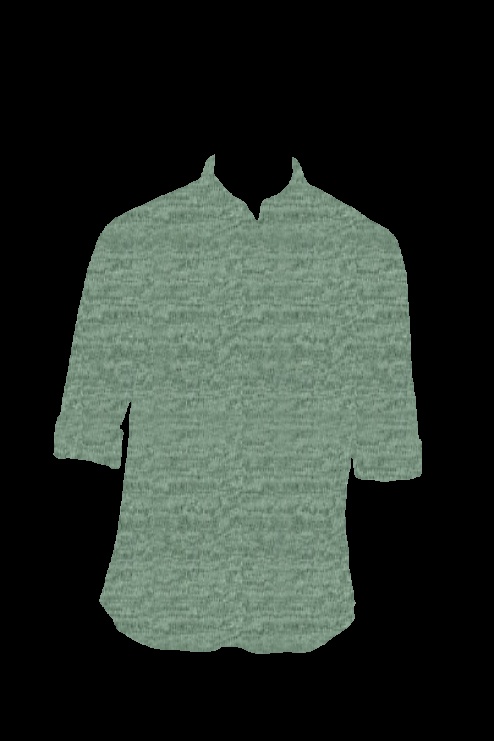
green jacquard polo shirt